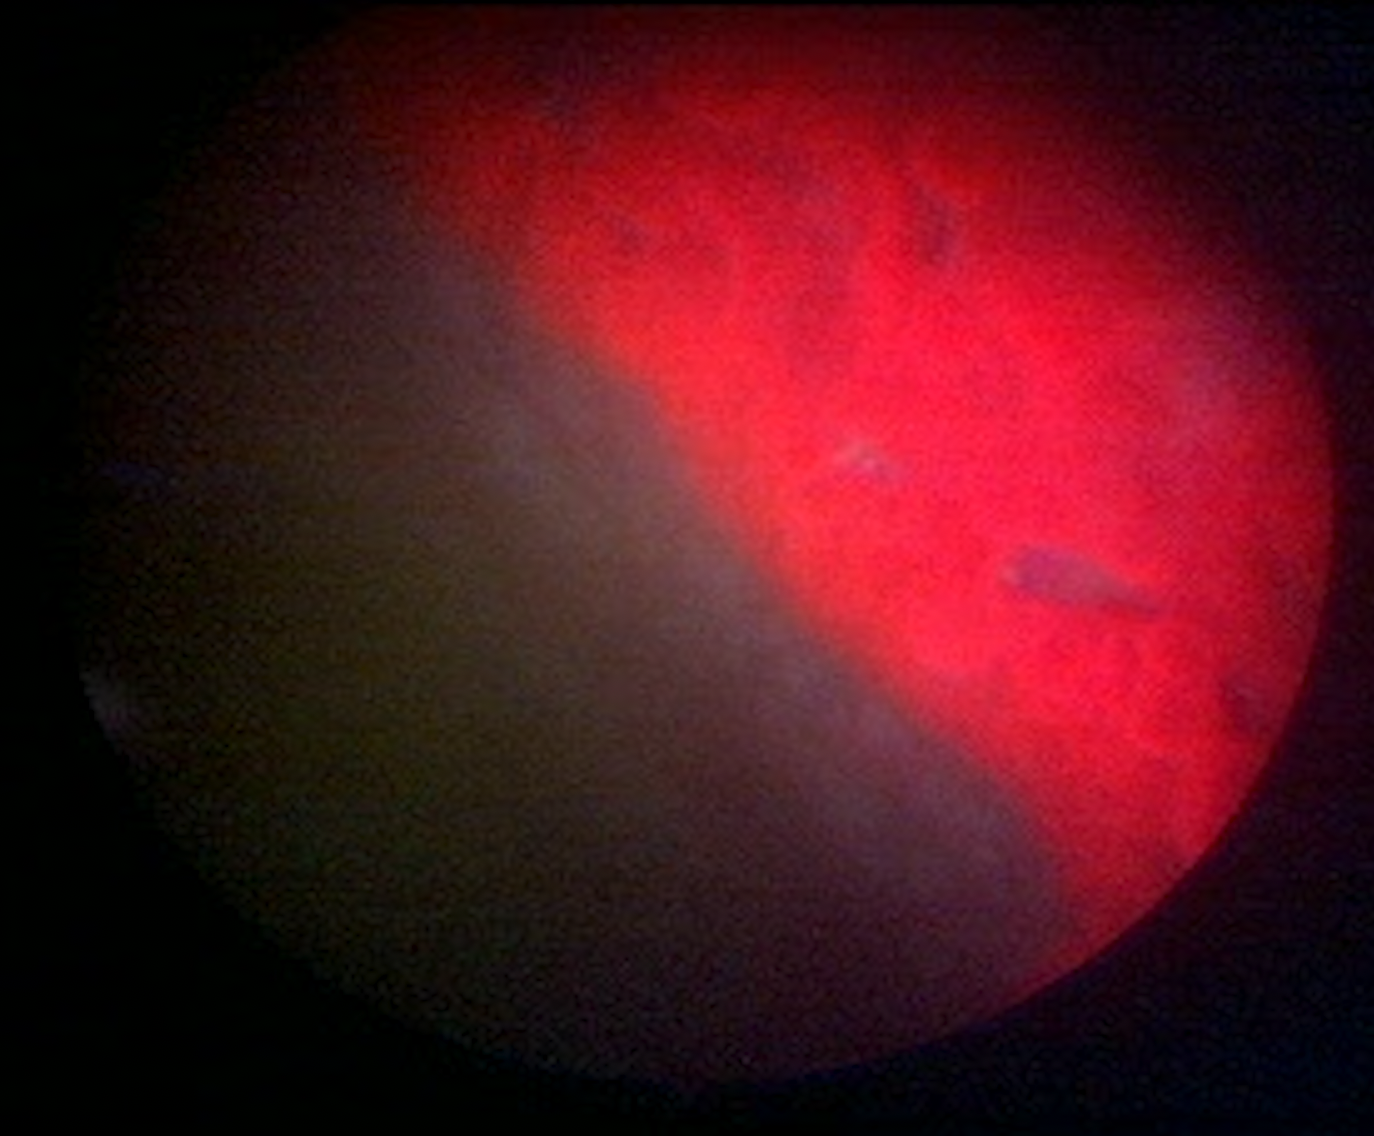
Modality: BLC
Class: Malignant
Subclass: HighGradePapillary
Lesion: L1
Stage: Ta
Morphology: Papillary
Bladder cancer association: Yes